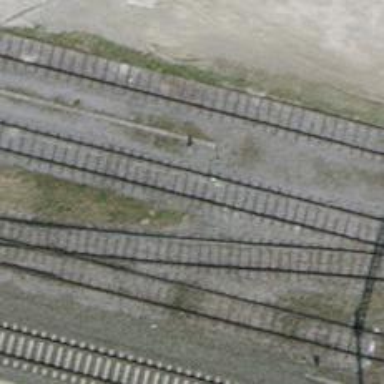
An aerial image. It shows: Railway signal.